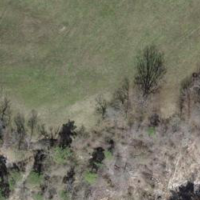
EUNIS habitat code: 24
Species observed at this site:
Lacerta agilis